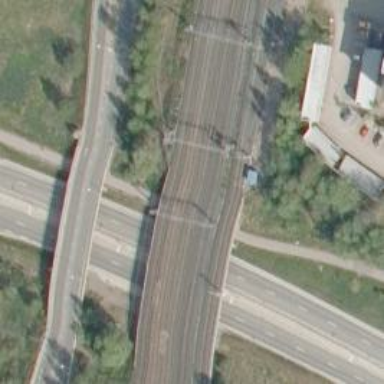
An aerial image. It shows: Bridge over railway with continuous electrified contact line.